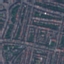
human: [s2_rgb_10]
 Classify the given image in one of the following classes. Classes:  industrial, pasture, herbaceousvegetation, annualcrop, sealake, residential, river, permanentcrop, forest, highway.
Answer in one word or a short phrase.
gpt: Residential